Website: home-depot
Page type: delivery-shipping
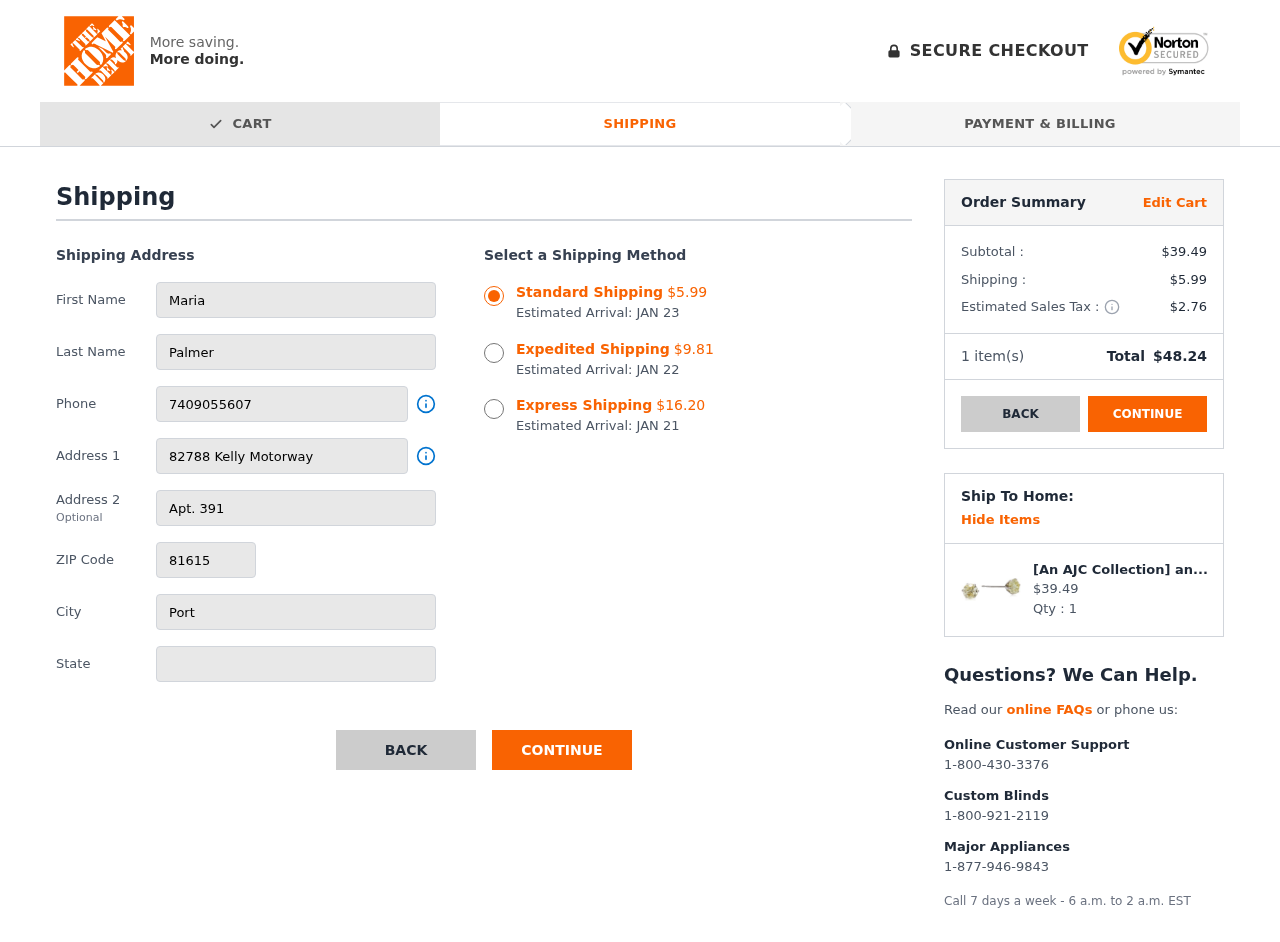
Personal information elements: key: PII_CITY
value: Port Mitchell
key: PII_FIRSTNAME
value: Maria
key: PII_LASTNAME
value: Palmer
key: PII_PHONE
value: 7409055607
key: PII_POSTCODE
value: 81615
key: PII_STATE
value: Arkansas
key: PII_STREET
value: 82788 Kelly Motorway
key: PII_STREET2
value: Apt. 391
Product elements: key: PRODUCT1_NAME
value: [An AJC Collection] an AJC Collection [] with a Certificate Diamond Platinum 900 Earrings total 1.00
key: PRODUCT1_PRICE
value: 39.49
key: PRODUCT1_QUANTITY
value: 1
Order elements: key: ORDER_SHIPPING_COST_STANDARD
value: $5.99
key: ORDER_DELIVERY_DATE
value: JAN 23
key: ORDER_SHIPPING_COST_EXPEDITED
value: $9.81
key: ORDER_DELIVERY_DATE_EXPEDITED
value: JAN 22
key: ORDER_SHIPPING_COST_EXPRESS
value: $16.20
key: ORDER_DELIVERY_DATE_EXPRESS
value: JAN 21
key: ORDER_SUBTOTAL
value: $39.49
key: ORDER_SHIPPING_COST
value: $5.99
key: ORDER_TAX
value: $2.76
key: ORDER_NUM_ITEMS
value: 1
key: ORDER_TOTAL
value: $48.24